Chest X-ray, AP view. Patient: 12 years old, sex F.
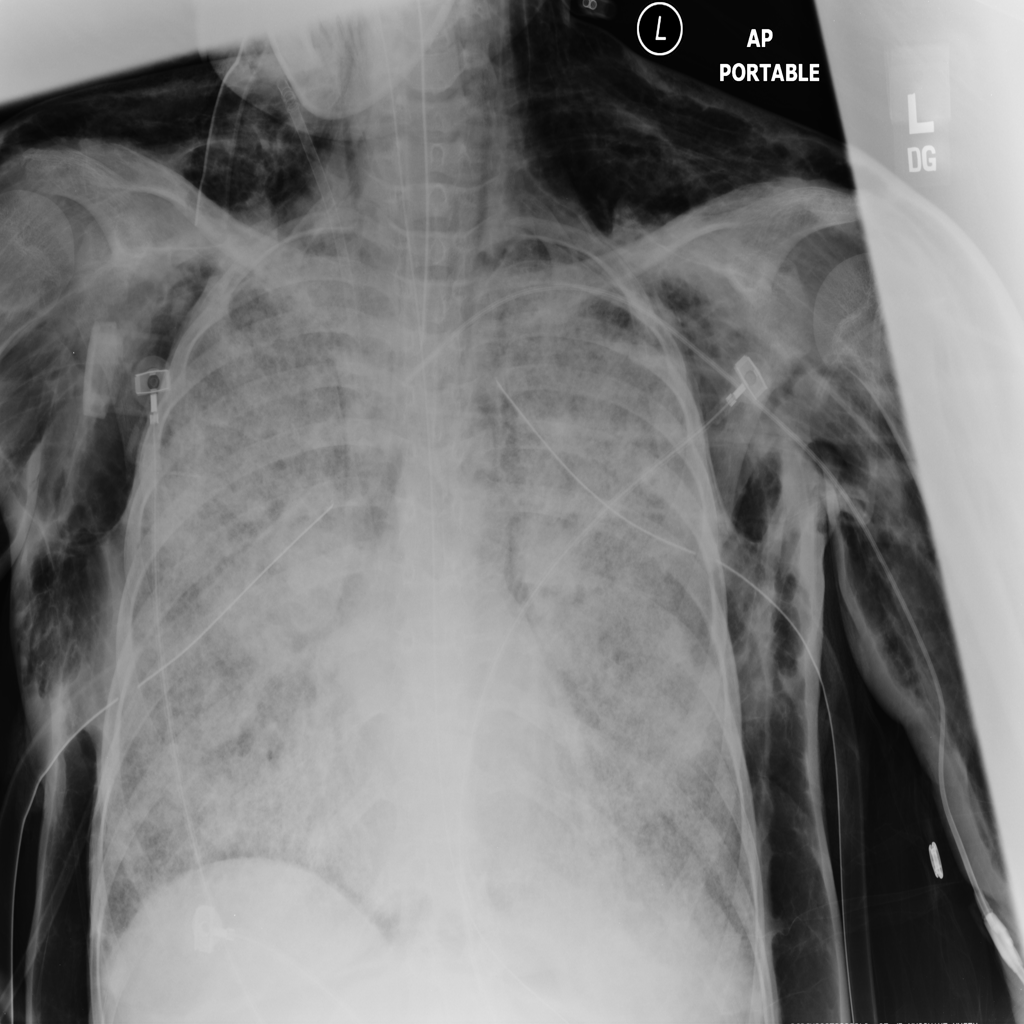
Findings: Pneumothorax